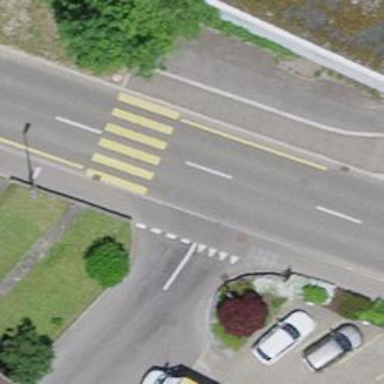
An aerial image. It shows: Uncontrolled zebra crossing.